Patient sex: F
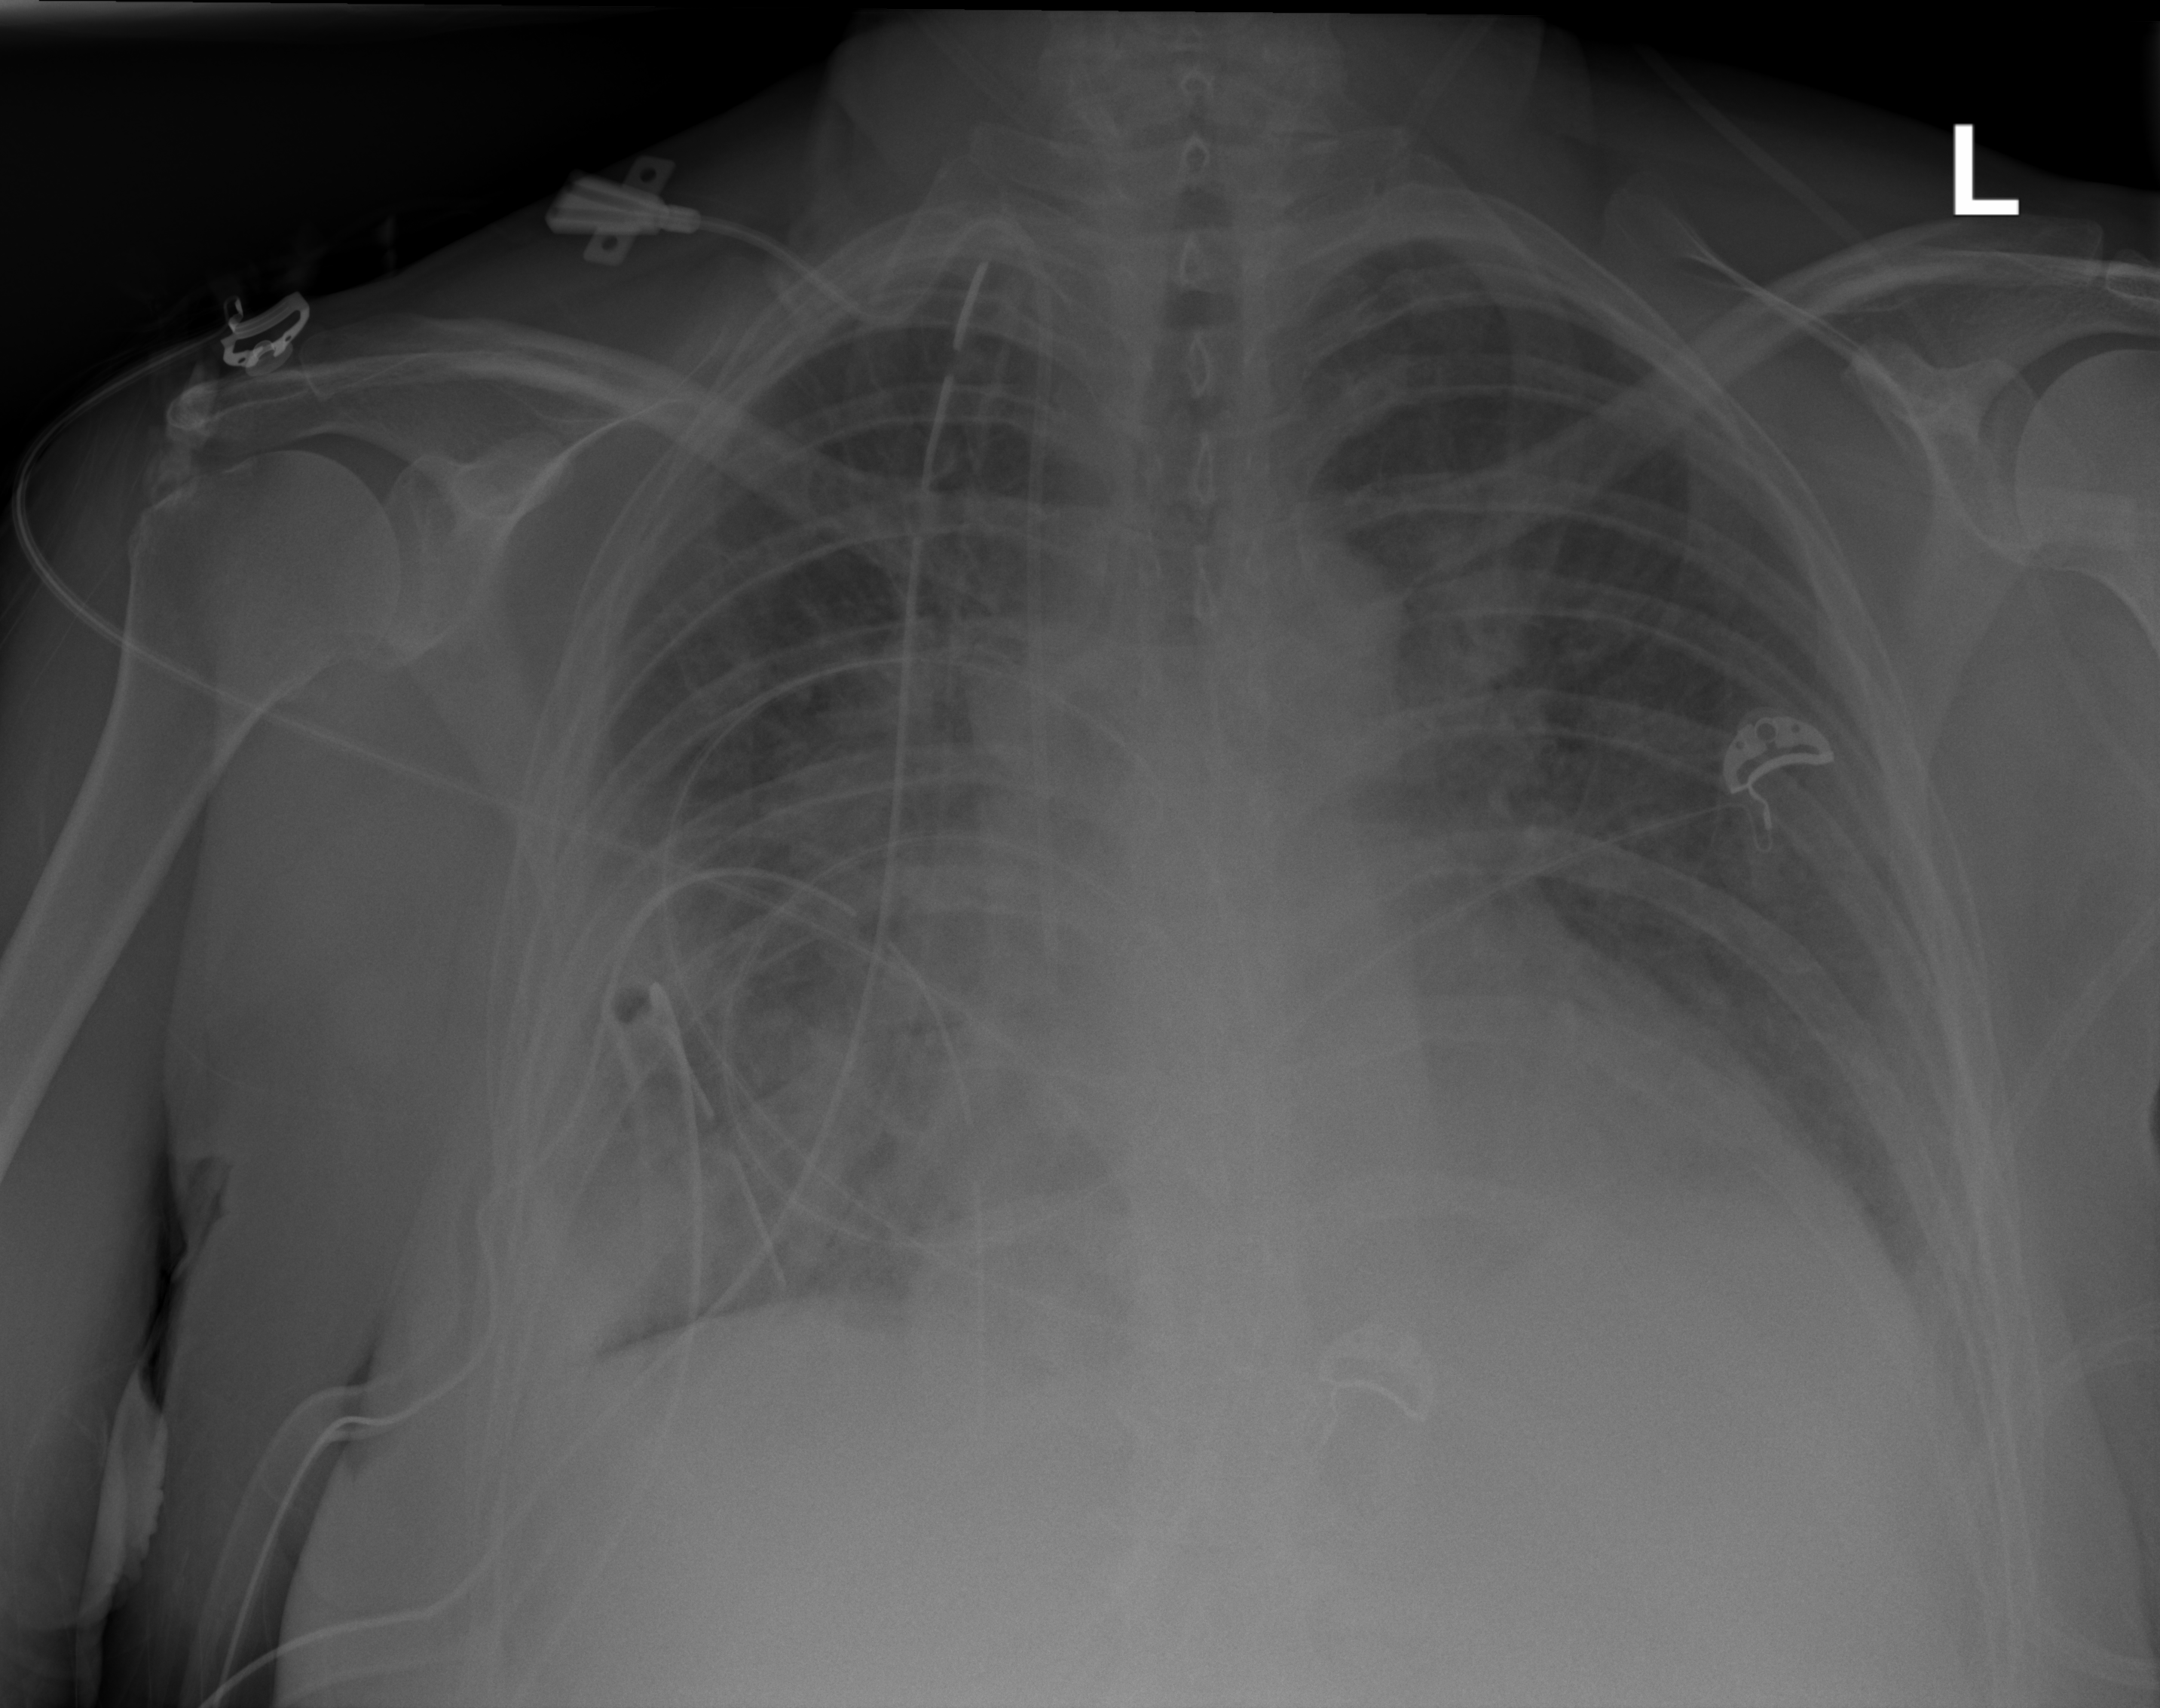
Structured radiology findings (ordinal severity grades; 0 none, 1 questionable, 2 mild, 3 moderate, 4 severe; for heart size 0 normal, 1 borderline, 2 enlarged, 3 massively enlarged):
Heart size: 2
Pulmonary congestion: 3
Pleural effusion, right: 2
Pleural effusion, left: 2
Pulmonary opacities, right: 3
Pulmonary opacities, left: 2
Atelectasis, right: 3
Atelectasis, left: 2